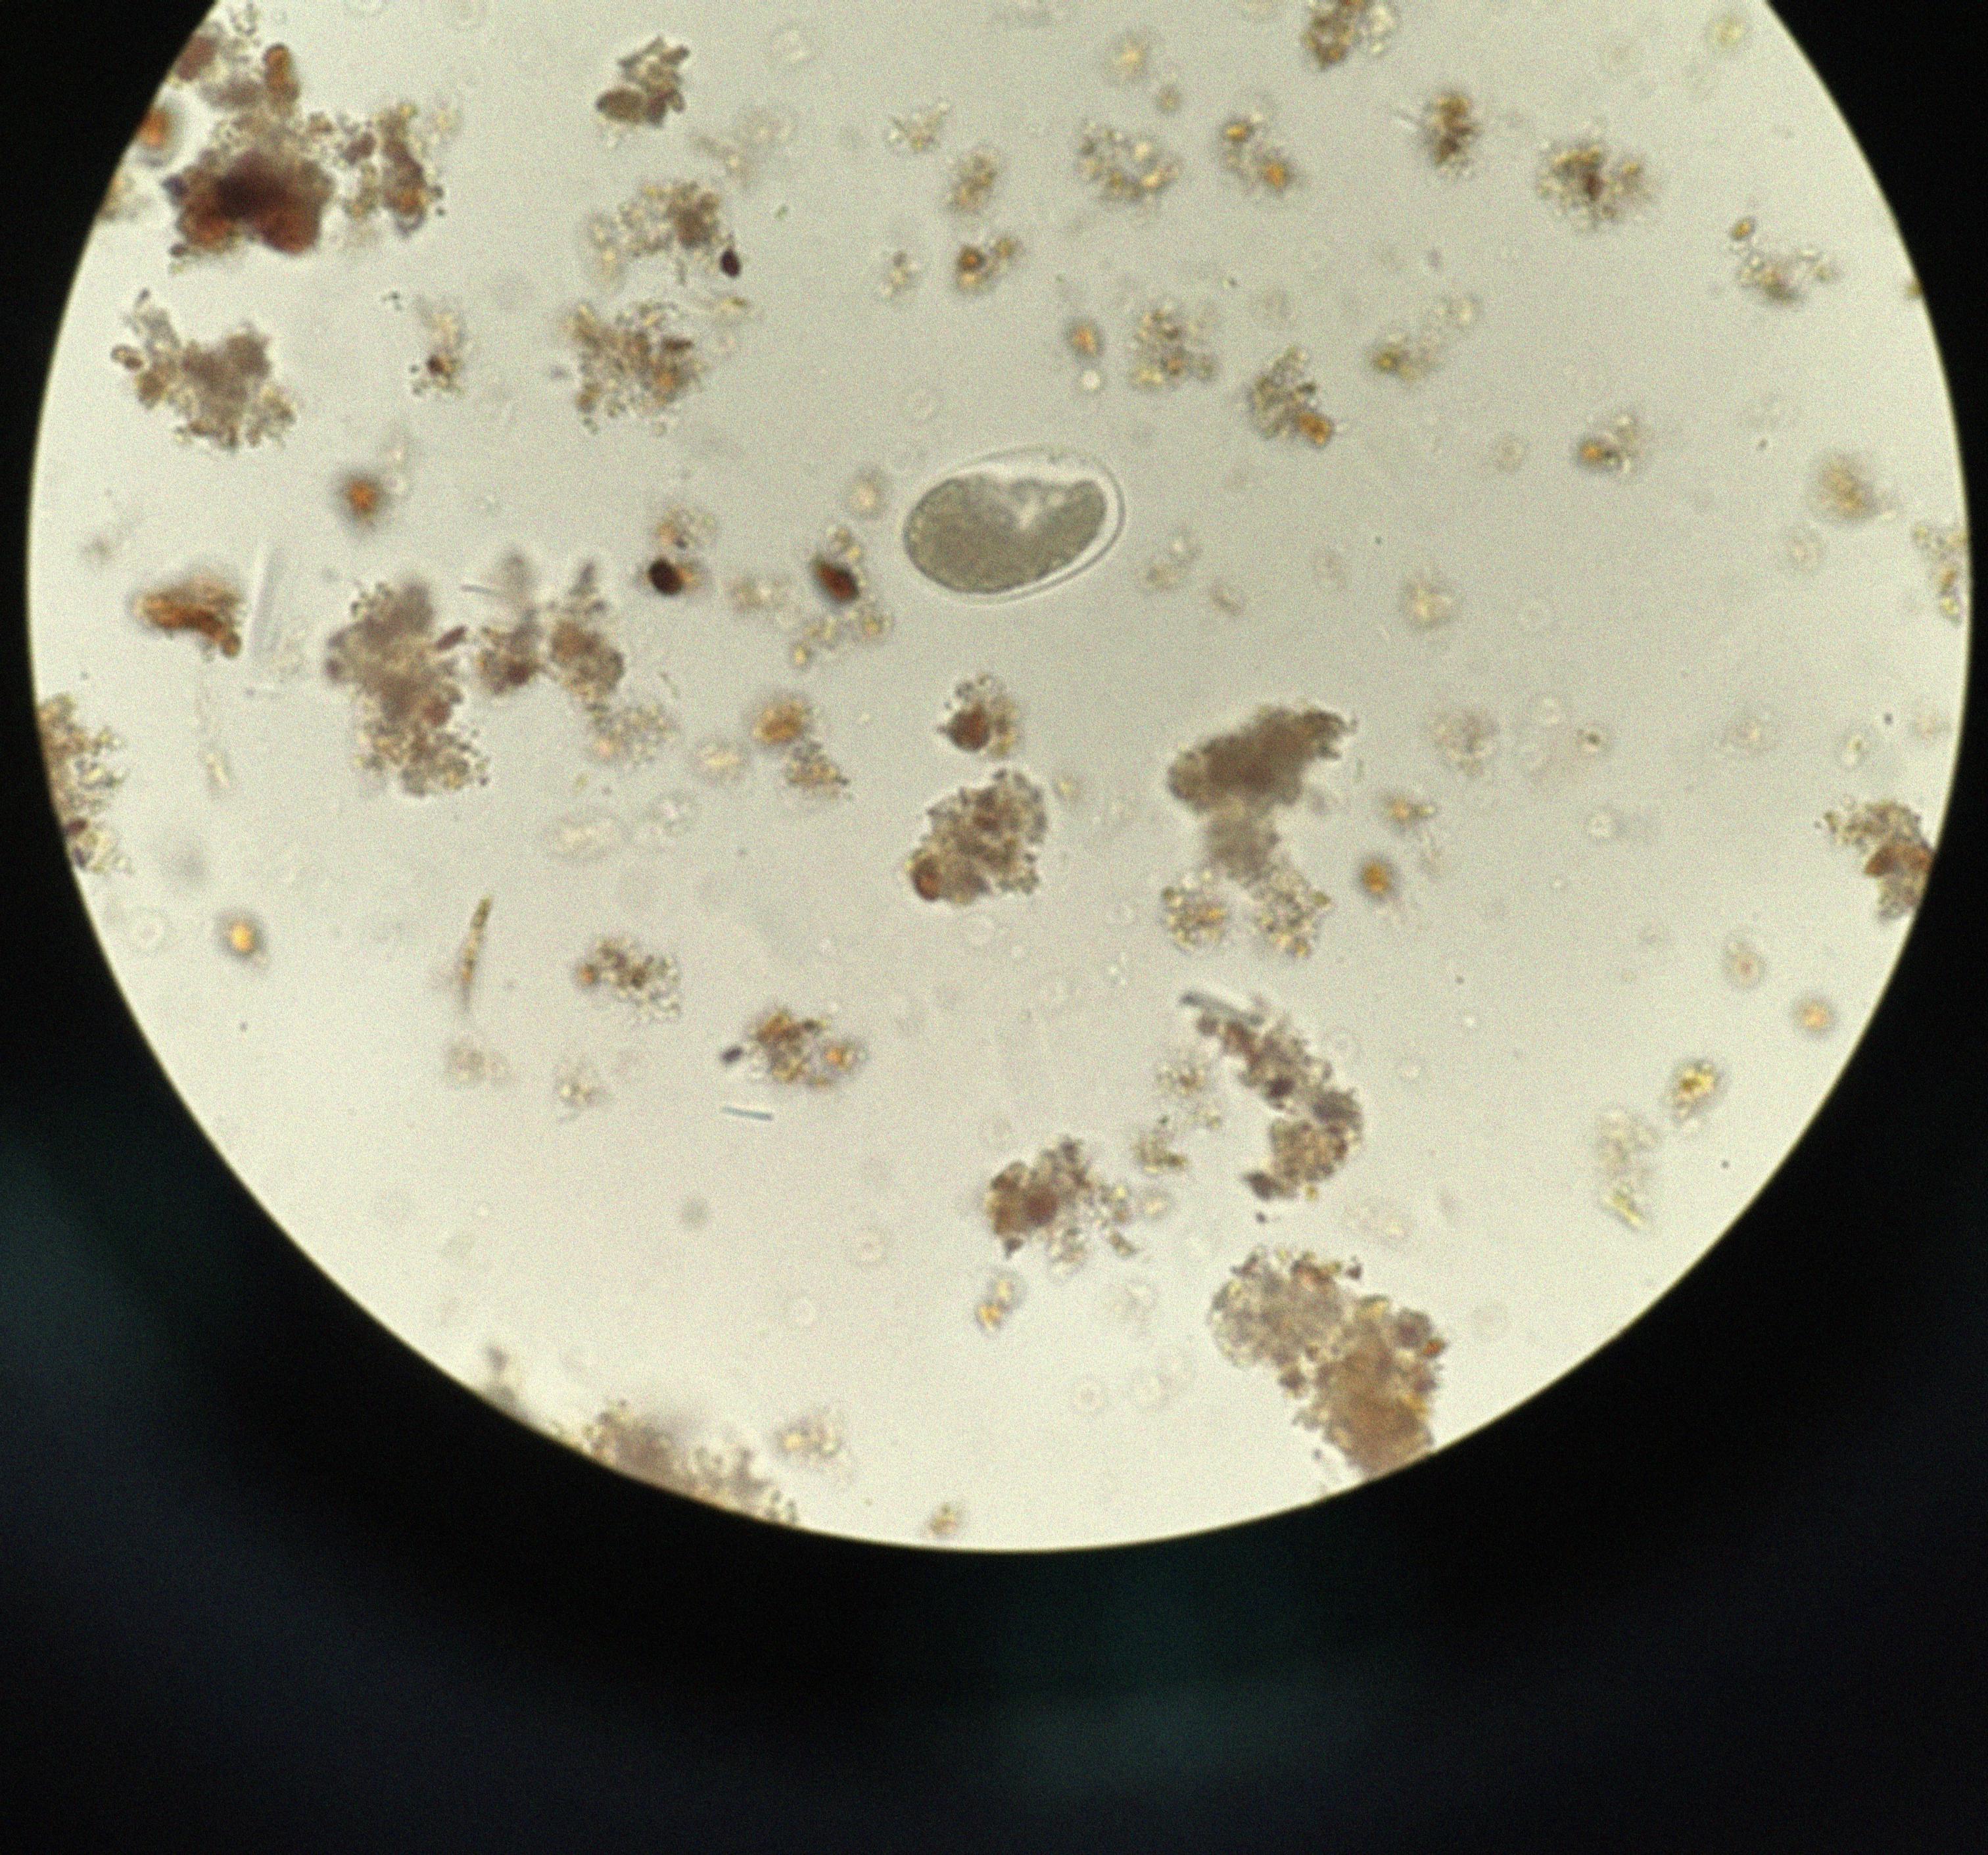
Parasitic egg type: Hookworm egg